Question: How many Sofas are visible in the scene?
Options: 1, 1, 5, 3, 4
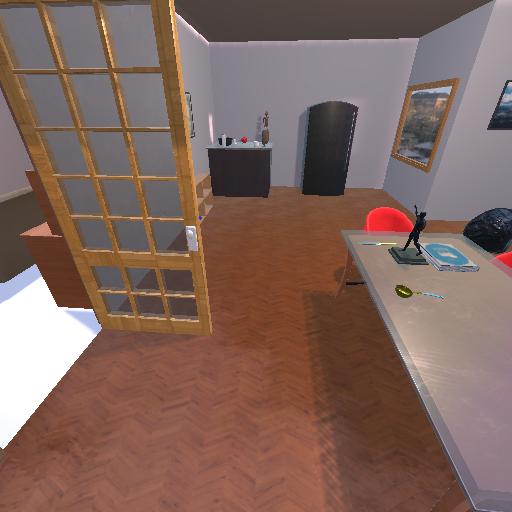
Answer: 1